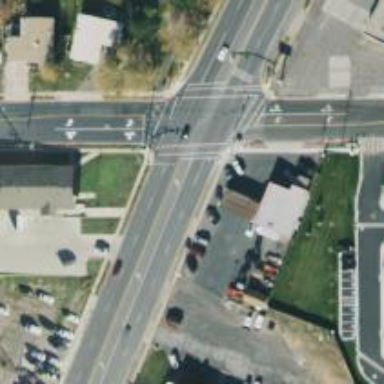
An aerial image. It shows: Crossing road.